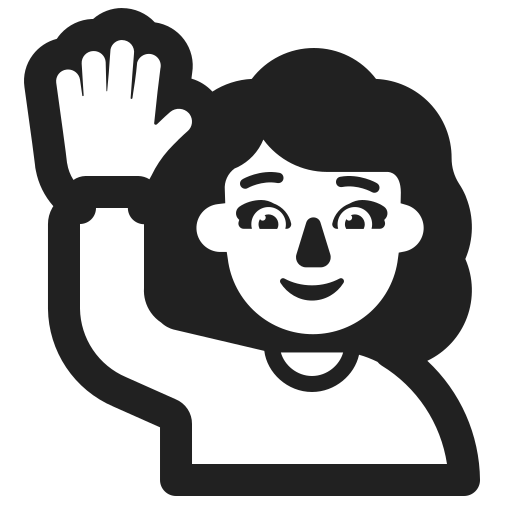
woman raising hand high contrast default